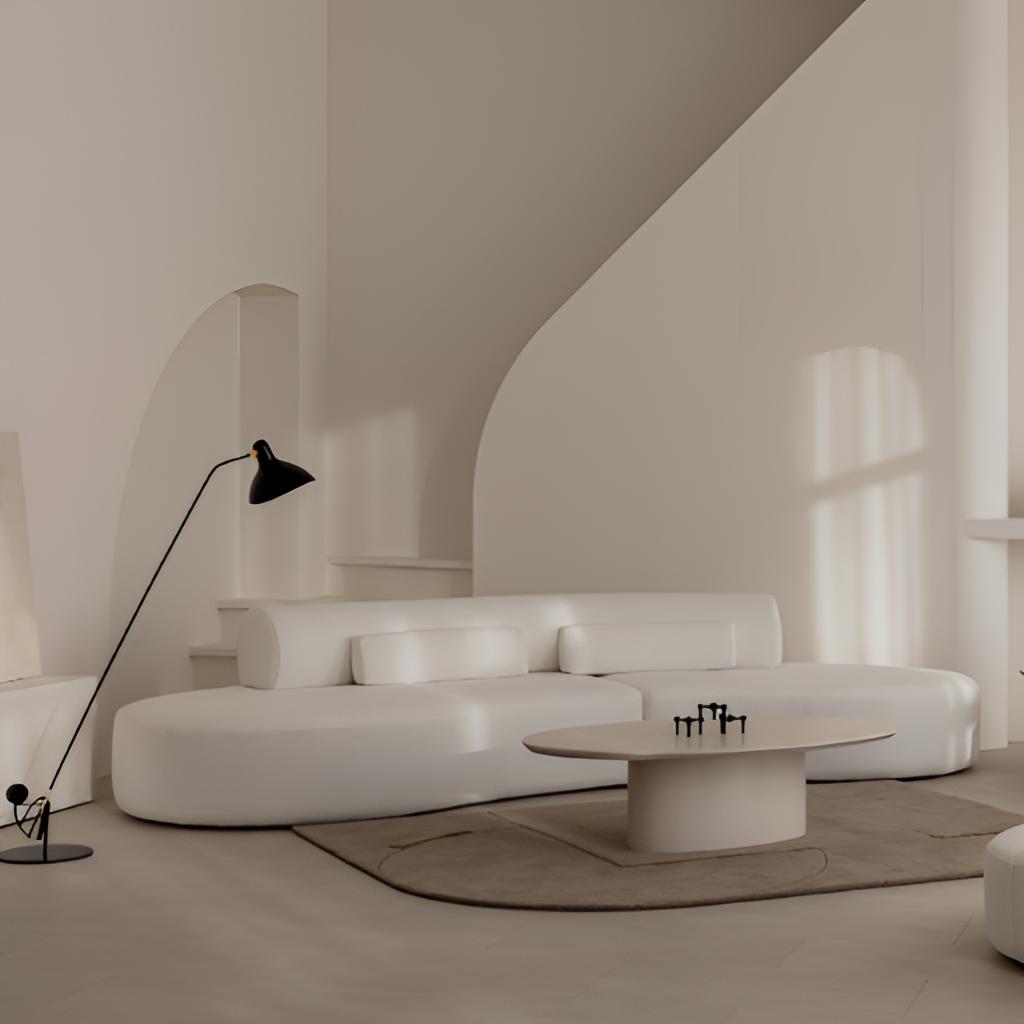
cream leather sofa, living room, paint wallpaper, with solid pattern, wood flooring, with plank pattern, contemporary